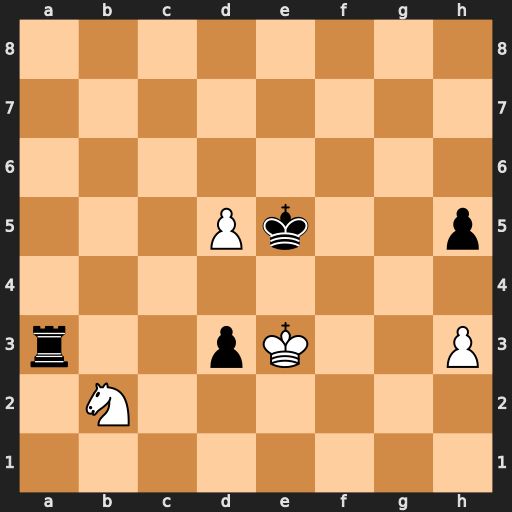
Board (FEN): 8/8/8/3Pk2p/8/r2pK2P/1N6/8
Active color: w
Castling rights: -
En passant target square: -
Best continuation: Nc4+ Kxd5 Nxa3